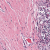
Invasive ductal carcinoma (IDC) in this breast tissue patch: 0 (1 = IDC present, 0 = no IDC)